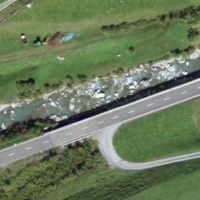
EUNIS habitat code: 24
Species observed at this site:
Corvus corone
Anthus trivialis
Motacilla cinerea
Oenanthe oenanthe
Monticola saxatilis
Linaria cannabina
Emberiza citrinella
Troglodytes troglodytes
Prunella modularis
Fringilla coelebs
Lanius collurio
Jynx torquilla
Ptyonoprogne rupestris
Odezia atrata
Turdus merula
Hirundo rustica
Phoenicurus ochruros
Phoenicurus phoenicurus
Carpodacus erythrinus
Delichon urbicum